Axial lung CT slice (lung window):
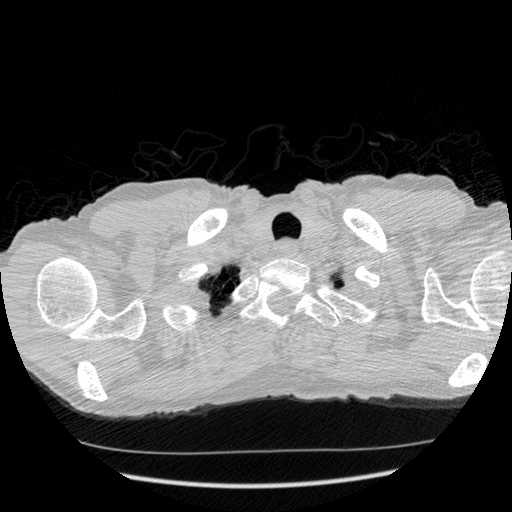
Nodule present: no